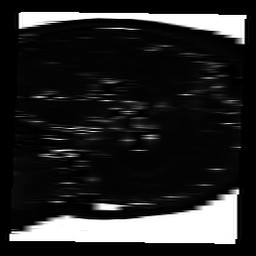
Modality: T2map
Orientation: sagittal
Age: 60
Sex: male
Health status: ill